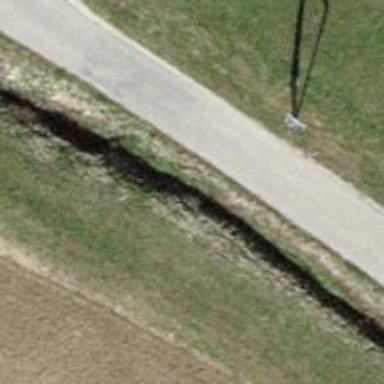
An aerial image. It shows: Paved track road with grade1 track type.